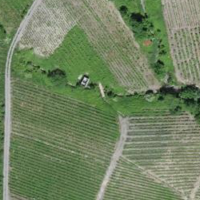
EUNIS habitat code: 40
Species observed at this site:
Equisetum arvense
Centaurea stoebe